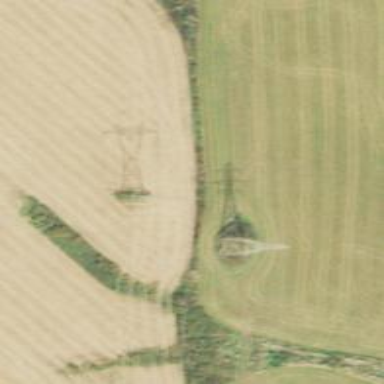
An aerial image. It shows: Lattice structure tower.